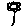
Label: flower